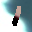
Label: 1